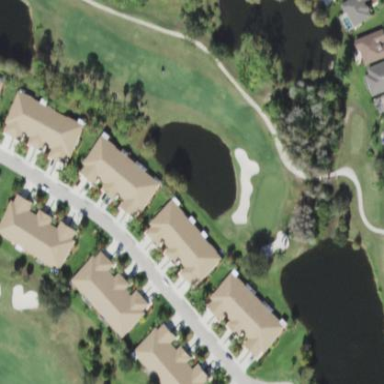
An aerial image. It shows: Golf fairway in the image.